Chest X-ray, PA view. Patient: 33 years old, sex M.
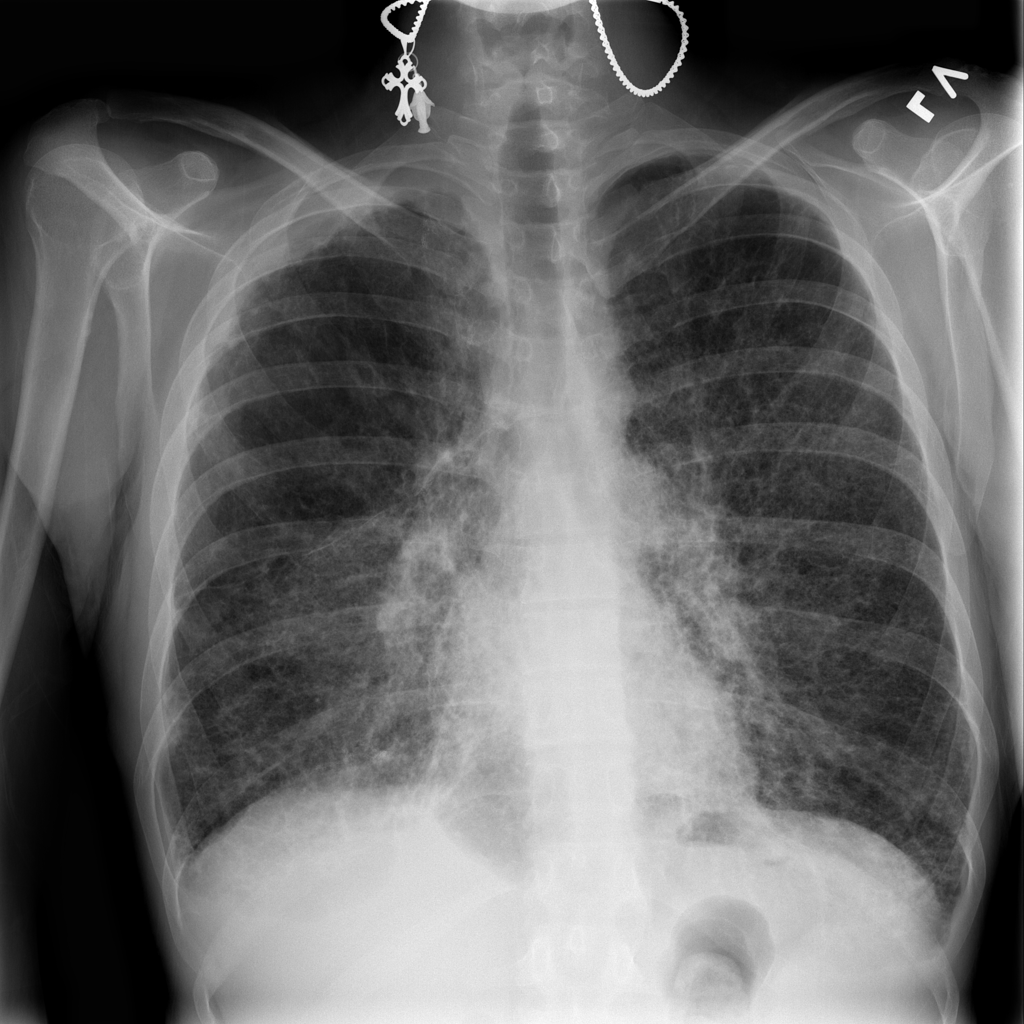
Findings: Fibrosis, Pleural_Thickening